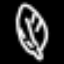
Label: leaf